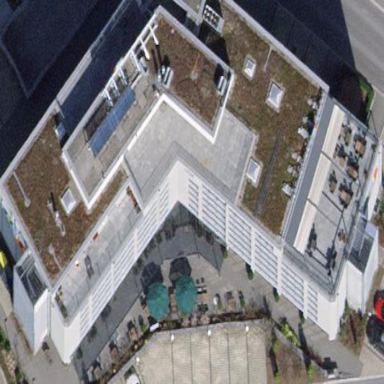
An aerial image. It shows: Hotel building.